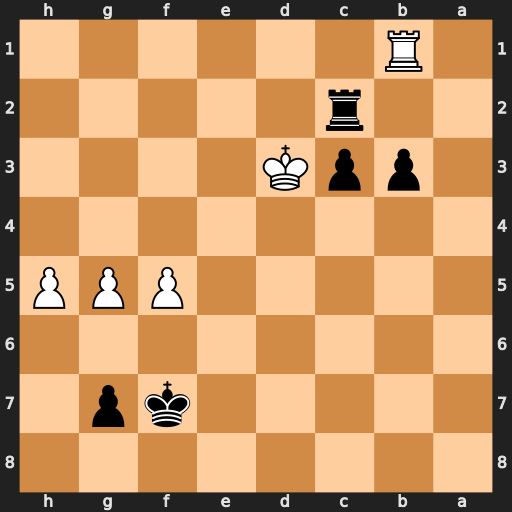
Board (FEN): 8/5kp1/8/5PPP/8/1ppK4/2r5/1R6
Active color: b
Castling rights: -
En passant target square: -
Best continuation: Rb2 Re1 c2